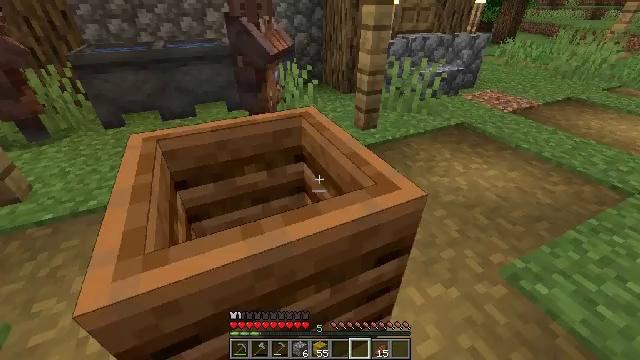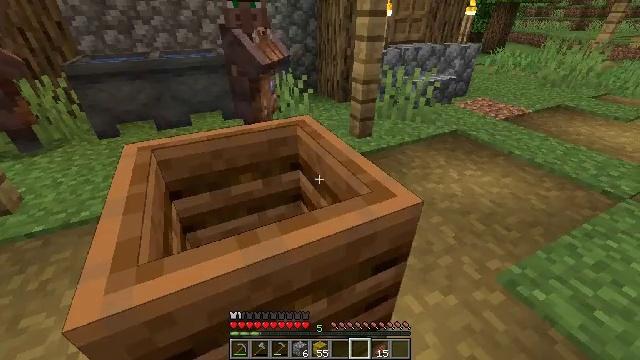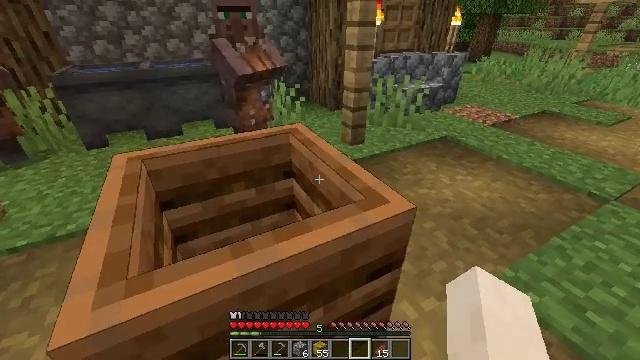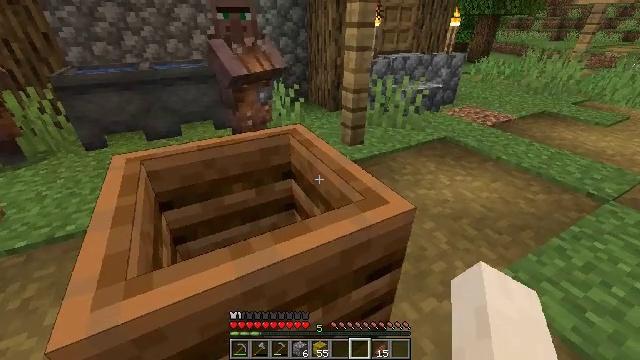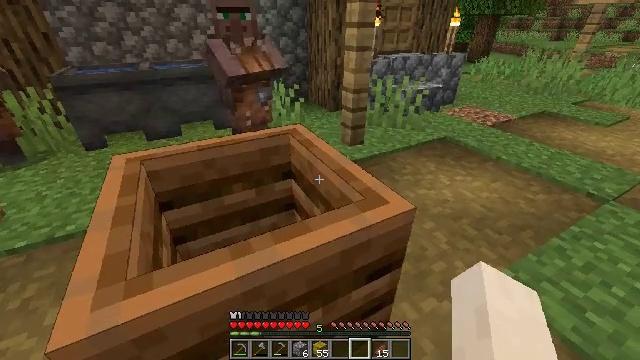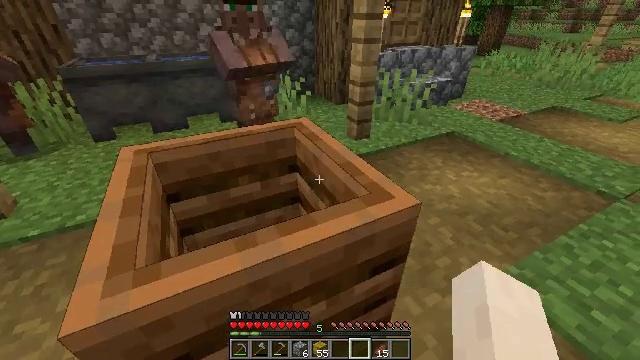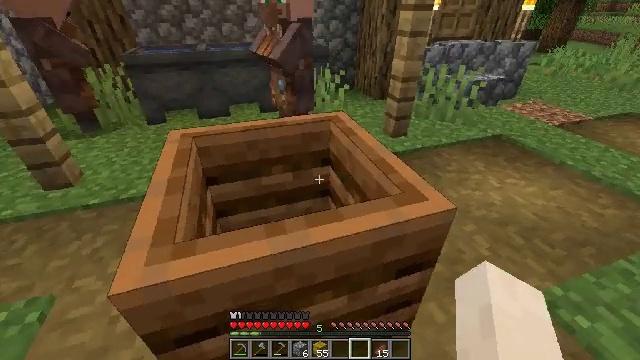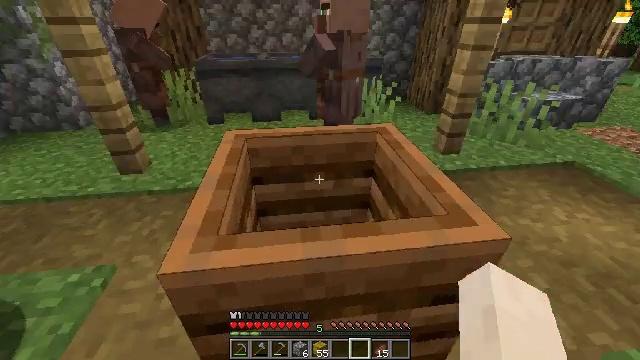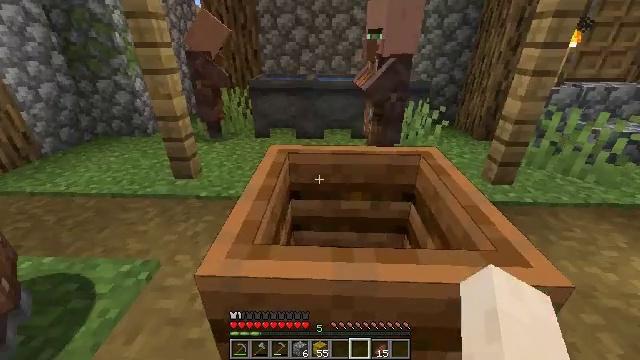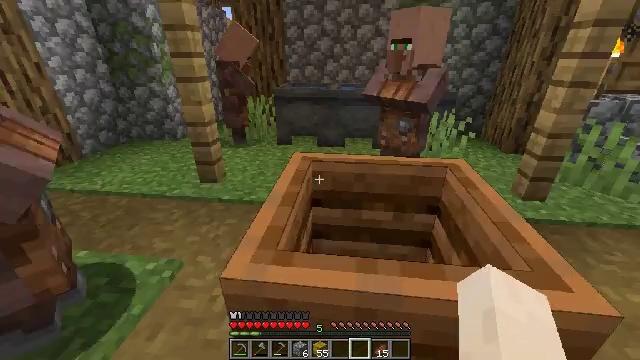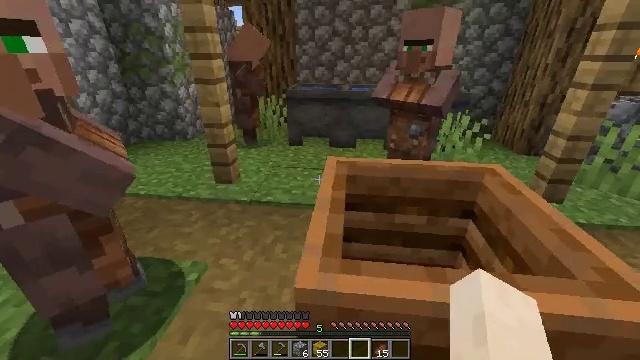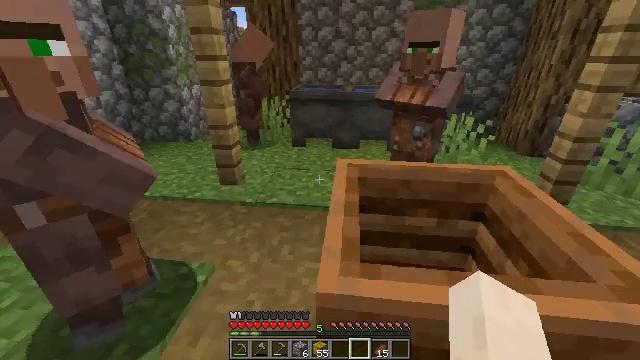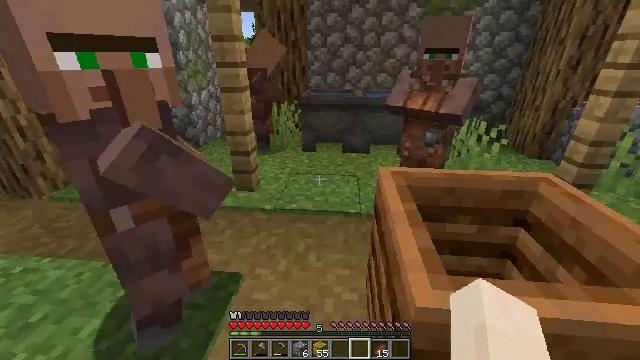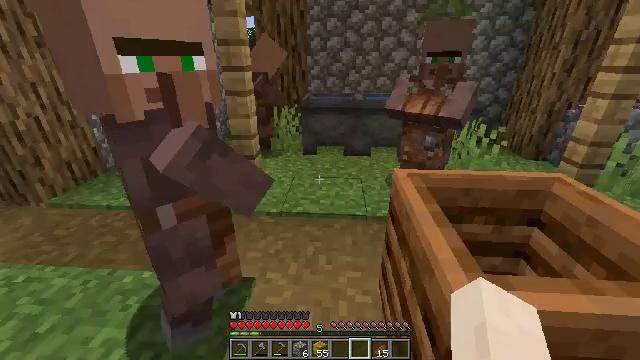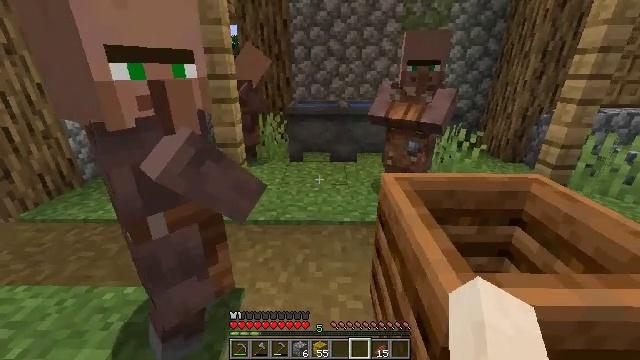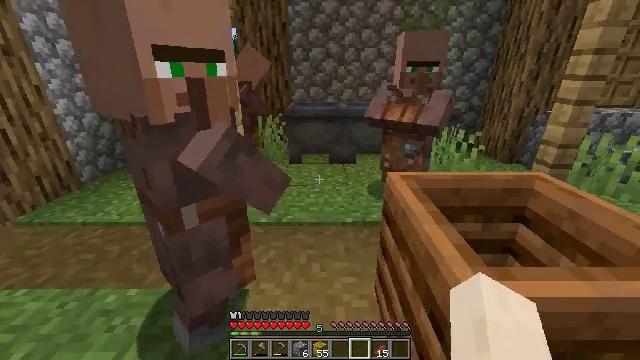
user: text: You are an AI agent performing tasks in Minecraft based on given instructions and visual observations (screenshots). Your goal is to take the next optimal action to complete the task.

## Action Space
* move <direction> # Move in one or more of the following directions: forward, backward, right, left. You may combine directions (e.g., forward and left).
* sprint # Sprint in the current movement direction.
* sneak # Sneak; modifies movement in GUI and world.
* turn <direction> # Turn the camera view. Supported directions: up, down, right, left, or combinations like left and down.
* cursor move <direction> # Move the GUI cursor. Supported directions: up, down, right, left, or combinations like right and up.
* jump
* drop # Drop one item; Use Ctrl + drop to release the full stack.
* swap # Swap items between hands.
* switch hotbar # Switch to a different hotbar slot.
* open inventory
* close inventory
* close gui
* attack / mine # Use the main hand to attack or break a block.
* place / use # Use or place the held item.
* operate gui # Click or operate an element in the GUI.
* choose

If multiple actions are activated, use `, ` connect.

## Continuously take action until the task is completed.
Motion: motion action
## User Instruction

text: Gather the cauldron for reuse.
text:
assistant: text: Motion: turn right and up
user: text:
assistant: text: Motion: turn right and up
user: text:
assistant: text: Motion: no_op
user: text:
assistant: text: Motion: no_op
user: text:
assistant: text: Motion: turn left and down
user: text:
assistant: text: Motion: turn left and down
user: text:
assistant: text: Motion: turn left and up
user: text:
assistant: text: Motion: turn left and up
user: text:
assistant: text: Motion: move left, turn left and up
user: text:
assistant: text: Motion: move left
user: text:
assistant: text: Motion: move left
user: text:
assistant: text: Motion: move left, turn right
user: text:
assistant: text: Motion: turn right
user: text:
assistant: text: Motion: turn right and up
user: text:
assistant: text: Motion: no_op
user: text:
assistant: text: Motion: no_op
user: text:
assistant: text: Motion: no_op
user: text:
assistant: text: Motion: no_op
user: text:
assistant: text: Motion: no_op
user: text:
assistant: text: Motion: no_op
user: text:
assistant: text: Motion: no_op
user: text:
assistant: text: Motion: turn right
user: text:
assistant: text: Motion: turn right
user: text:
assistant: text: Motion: turn right
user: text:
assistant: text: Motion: turn right
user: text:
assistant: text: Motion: turn right
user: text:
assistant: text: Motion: move right, turn right
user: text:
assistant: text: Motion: move right, turn right
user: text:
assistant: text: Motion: move forward and move right
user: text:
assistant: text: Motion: move forward and move right